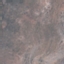
Label: HerbaceousVegetation